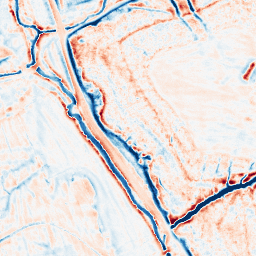
Category: edge_preserving
Decomposition family: bilateral
Decomposition parameters: d: 15
sigma_color: 75
sigma_space: 50
Upsampling method: bspline
Upsampling parameters: scale: 8
Upsampling scale: 8